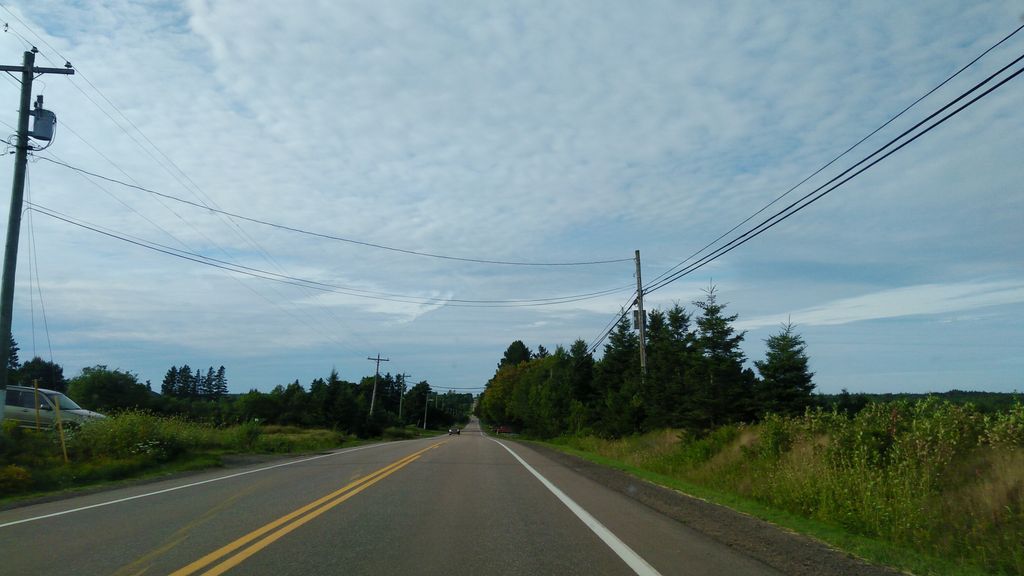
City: charlottetown